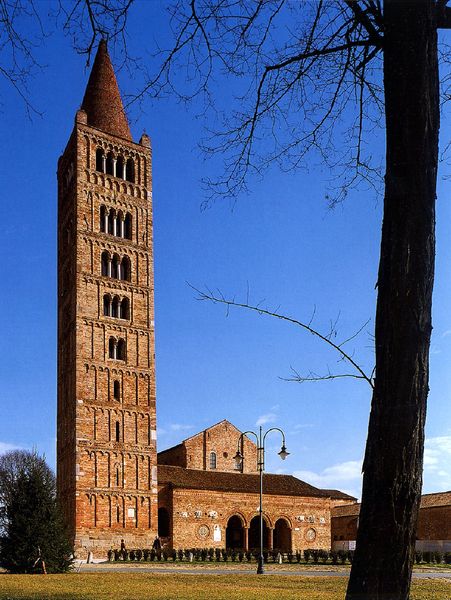
Titel: Ehemalige Benediktinerabtei Pomposa
Standort: Pomposa (EU - I - Emilia-Romagna)
Schlagwörter: baum, blau, himmel, landschaft, fenster, laternen, säulen, dach, rasen, kirche, turm, fassade, pilaster, rundbogen, foto, fotografie, kapitelle, rundbögen, spitzdach, spitzturm